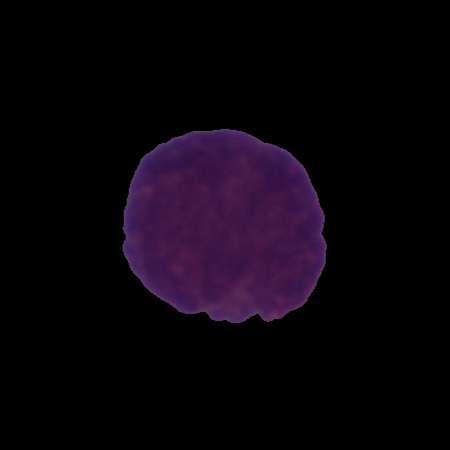
Label: cancer